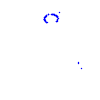
Particle: proton